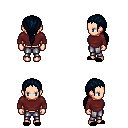
a pixel art fantasy rpg character, female body template, human, light skin, maroon long-sleeve shirt, metal pants, raven ponytail hairstyle, black slippers, four views (front, back, left, right), 2x2 character sprite sheet, small pixel art, hard edges, no anti-aliasing